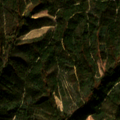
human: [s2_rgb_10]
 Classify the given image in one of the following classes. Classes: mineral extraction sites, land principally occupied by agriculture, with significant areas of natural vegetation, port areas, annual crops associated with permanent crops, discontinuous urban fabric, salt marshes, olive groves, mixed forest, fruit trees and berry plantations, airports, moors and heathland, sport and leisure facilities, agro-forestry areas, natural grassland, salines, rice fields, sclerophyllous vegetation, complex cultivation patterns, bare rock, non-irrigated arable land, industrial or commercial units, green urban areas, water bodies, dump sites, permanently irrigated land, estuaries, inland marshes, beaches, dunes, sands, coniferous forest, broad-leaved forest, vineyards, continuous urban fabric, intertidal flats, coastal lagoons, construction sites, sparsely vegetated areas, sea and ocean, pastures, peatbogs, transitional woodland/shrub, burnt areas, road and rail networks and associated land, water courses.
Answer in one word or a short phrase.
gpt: broad-leaved forest, transitional woodland/shrub